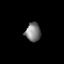
Tissue: lung
Cell type: Epithelial cells
Senescence score: 0.2238
Nuclear area (px): 279
Mean DAPI intensity: 125.828